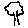
Label: tree